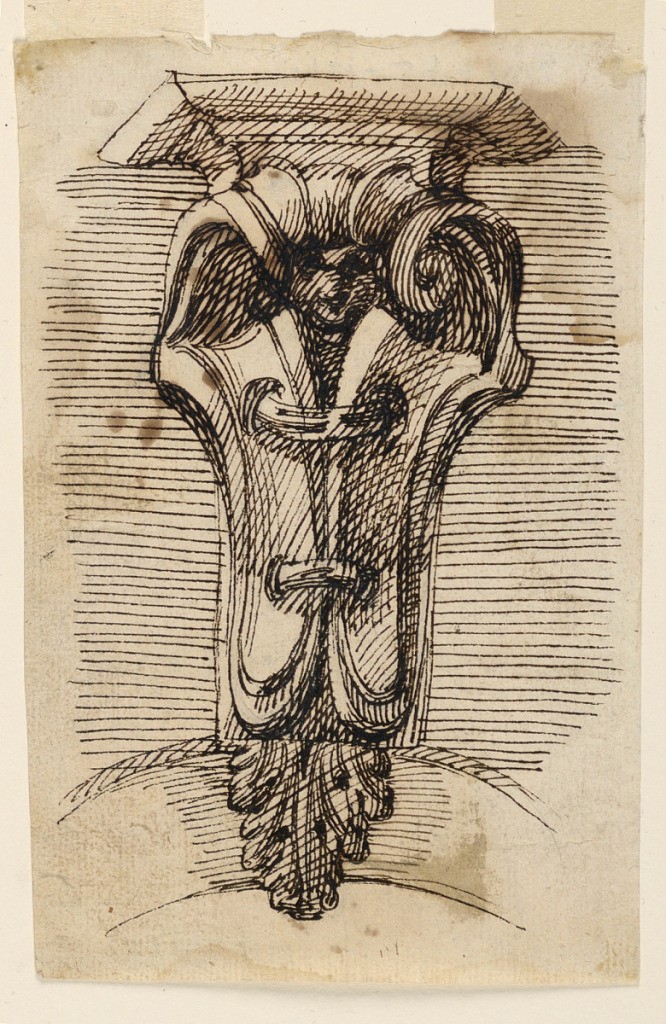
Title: Project for a Keystone or Bracket
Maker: Leonardo Scaglia, French, active Italy, 1640 – 1650
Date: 1625–1675
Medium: Pen and bistre on paper
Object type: Drawing
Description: Escutcheon with mask. Above a capital, below an acanthus leaf